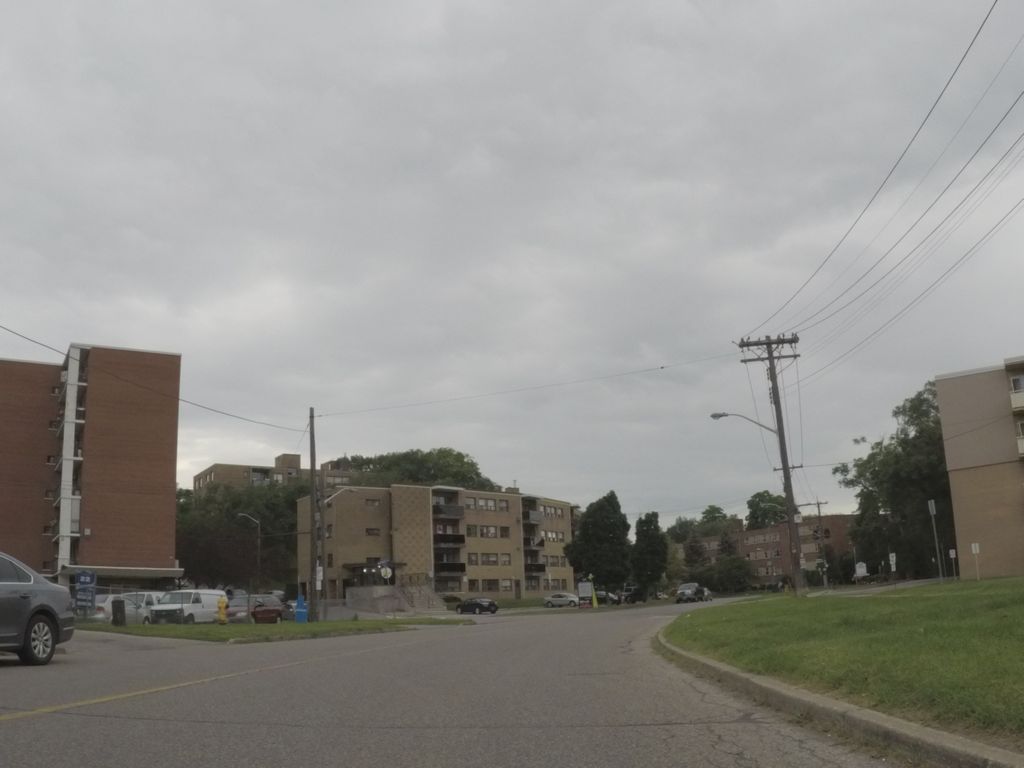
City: toronto